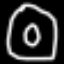
Label: donut